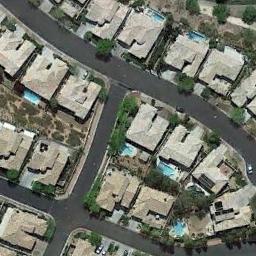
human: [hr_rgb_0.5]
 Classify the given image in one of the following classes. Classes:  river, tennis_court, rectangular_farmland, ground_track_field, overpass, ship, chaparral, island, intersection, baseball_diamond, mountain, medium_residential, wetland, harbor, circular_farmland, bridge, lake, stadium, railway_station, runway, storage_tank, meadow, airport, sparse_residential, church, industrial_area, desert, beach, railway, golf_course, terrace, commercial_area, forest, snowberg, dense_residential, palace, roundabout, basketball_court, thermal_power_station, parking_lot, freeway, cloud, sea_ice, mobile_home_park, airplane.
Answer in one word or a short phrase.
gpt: medium_residential